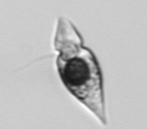
Label: Amphidinium